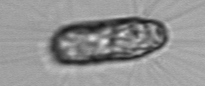
Label: Corethron_hystrix